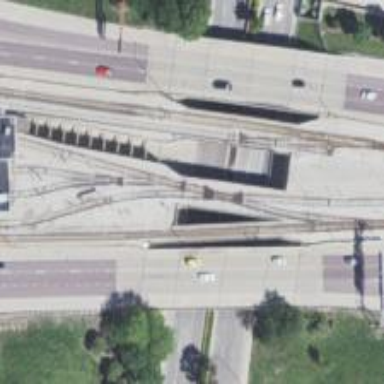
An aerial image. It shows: Bridge over electrified rail yard.